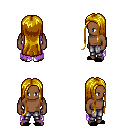
a pixel art fantasy rpg character, male body template, human, dark skin, maroon tattered cape, metal pants, blonde extra-long hairstyle, black slippers, four views (front, back, left, right), 2x2 character sprite sheet, small pixel art, hard edges, no anti-aliasing